Question: I have embeded a user image in message body of MFMailComposeSheet
in my iPhone app.
'''
NSMutableString *messageBody = [[[NSMutableString alloc] initWithString:@"<html><body>"] retain];
NSData *imageData = [NSData dataWithData:UIImagePNGRepresentation(capturedProfileImage)];
NSString *base64String = [self base64forData:imageData];
[messageBody appendFormat:@"<p>&nbsp;&nbsp;&nbsp;&nbsp; %@.</p>",textMessage];
[messageBody appendFormat:@"<p>REGARDS</p>"];
[messageBody appendFormat:@"<p><b><img src='data:image/png;base64,%@'> </b></p>", base64String];
[messageBody appendFormat:@"<p>&nbsp;&nbsp;&nbsp;&nbsp; %@.</p>",userName];
[messageBody appendFormat:@"<p>&nbsp;&nbsp;&nbsp;&nbsp; %@.</p>",userPhone];
[messageBody appendFormat:@"</body></html>"];
'''
Require format is like as follows:

But the embedded image displayed in its actual size, and I need to display in 57x57 pixels. How do I fix the width and height of the image as 57x57?
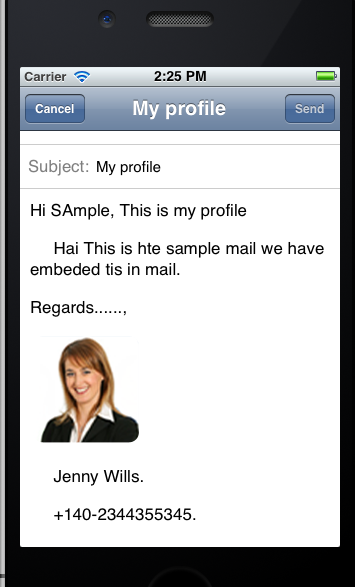
Answer: Fixed:
'''
[messageBody appendFormat:@"<p><b><img src='data:image/png;base64 , %@' style='width:57px; height=57px;'> </b></p>", base64String];
'''